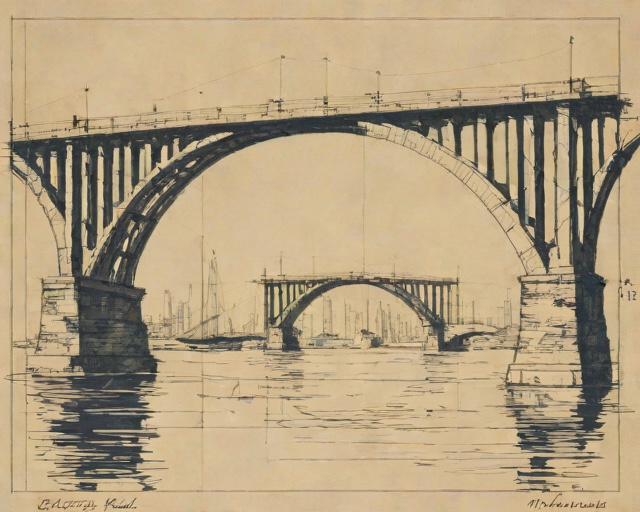
Category: Sympathy